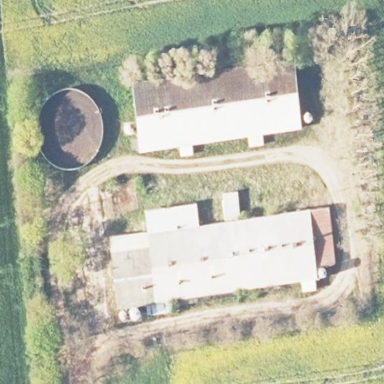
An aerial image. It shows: Farmyard area.